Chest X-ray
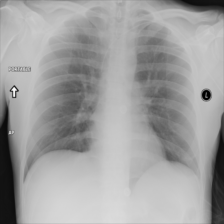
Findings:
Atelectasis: negative
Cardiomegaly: negative
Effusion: negative
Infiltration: negative
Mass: negative
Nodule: negative
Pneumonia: negative
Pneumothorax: negative
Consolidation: negative
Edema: negative
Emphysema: negative
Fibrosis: negative
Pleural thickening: negative
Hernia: negative